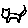
Label: cat